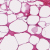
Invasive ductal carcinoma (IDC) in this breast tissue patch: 0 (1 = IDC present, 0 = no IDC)